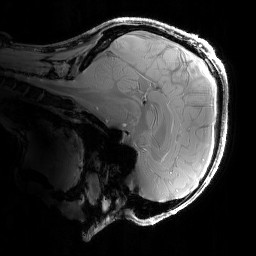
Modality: PDw
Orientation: sagittal
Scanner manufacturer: siemens
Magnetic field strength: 6.98 T
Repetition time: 1.34 s
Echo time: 0.00266 s